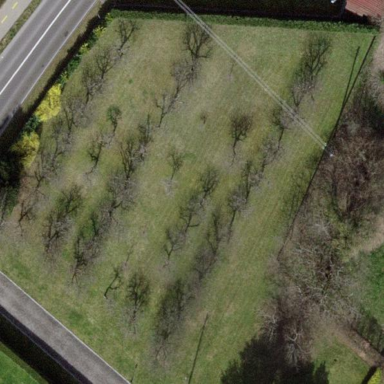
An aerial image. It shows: Orchard.